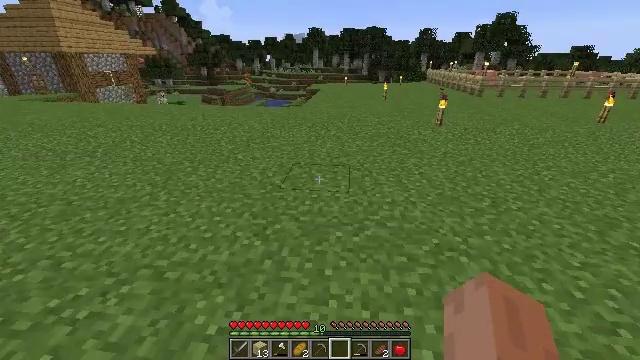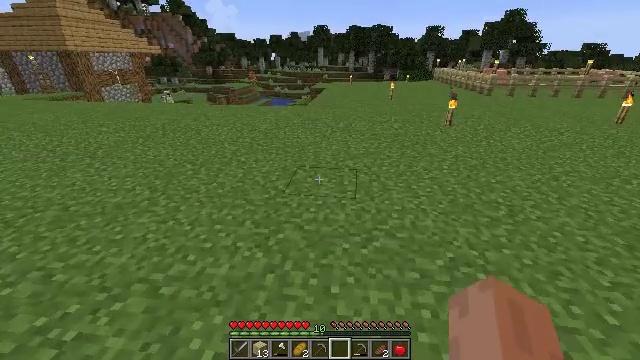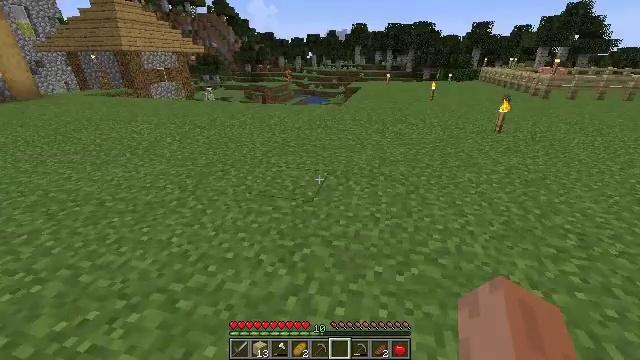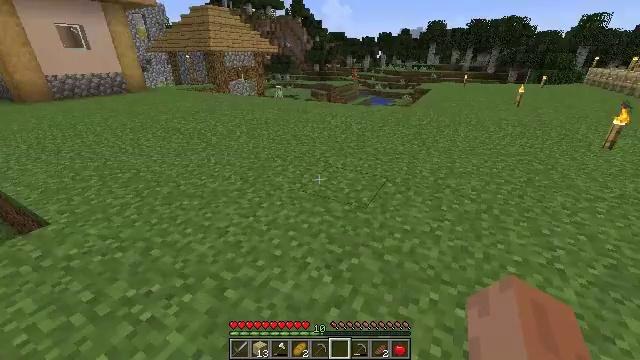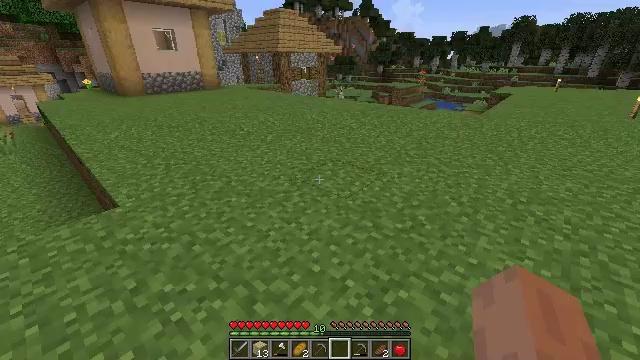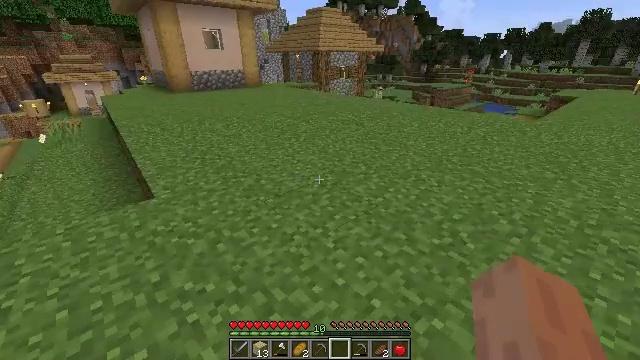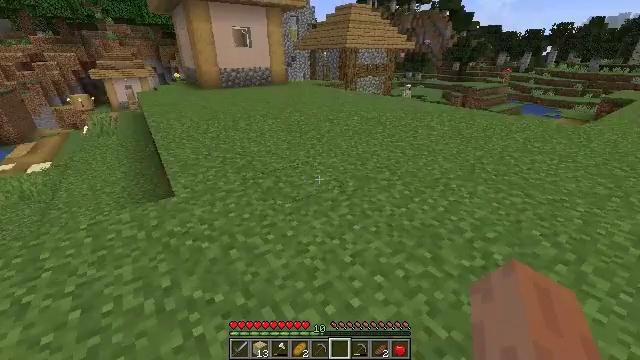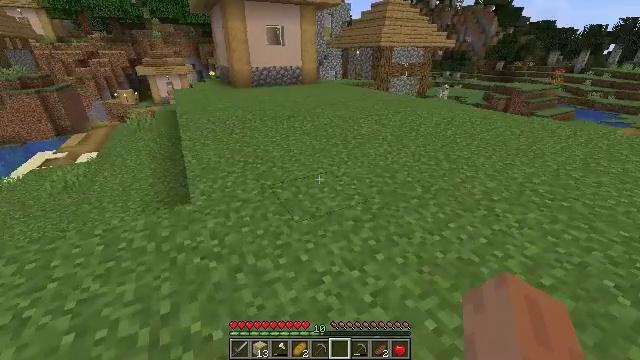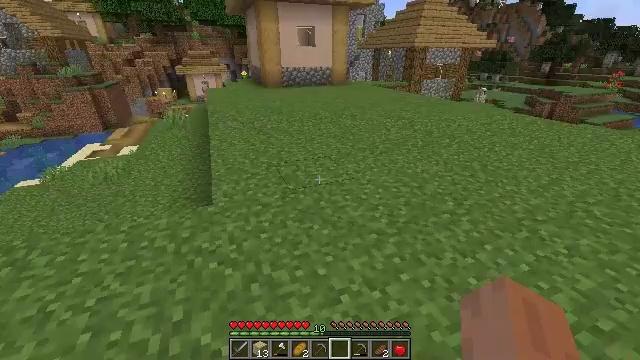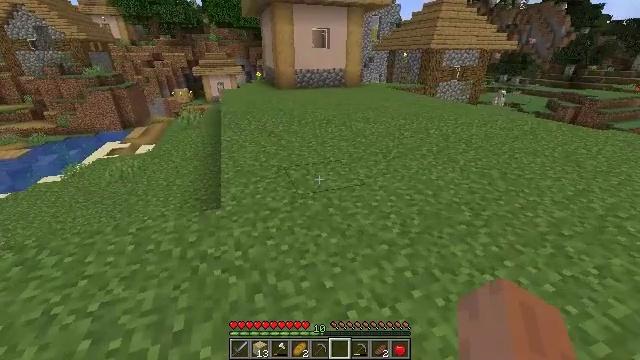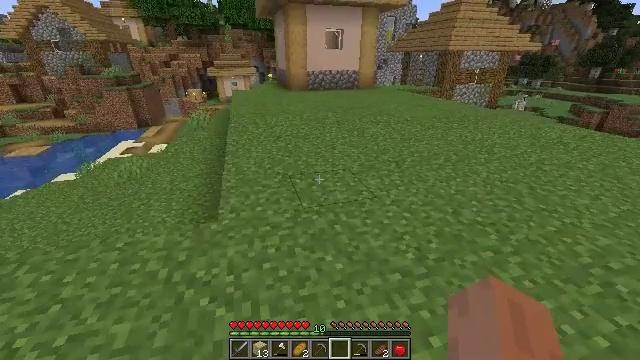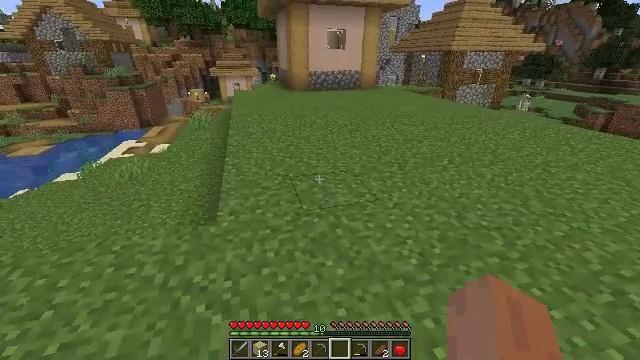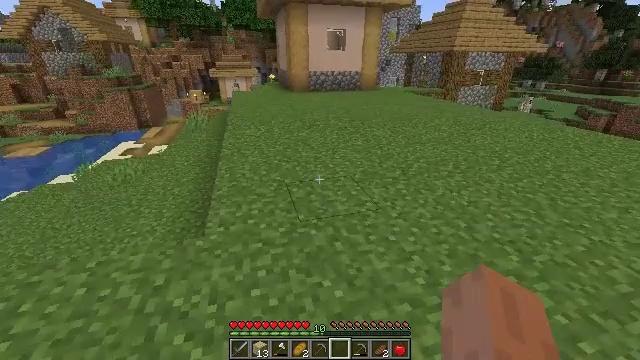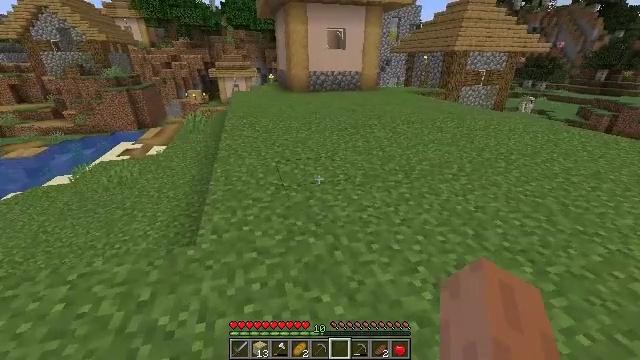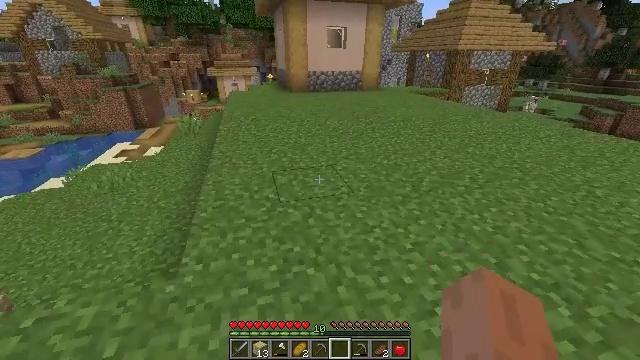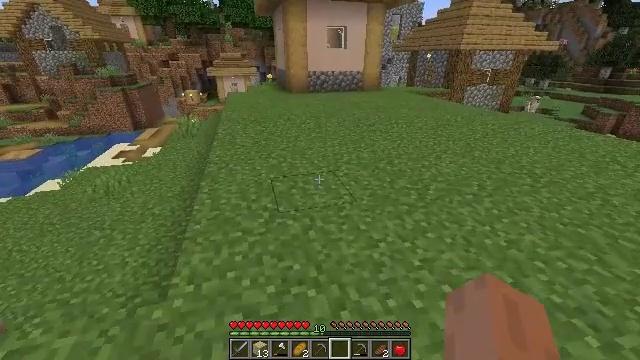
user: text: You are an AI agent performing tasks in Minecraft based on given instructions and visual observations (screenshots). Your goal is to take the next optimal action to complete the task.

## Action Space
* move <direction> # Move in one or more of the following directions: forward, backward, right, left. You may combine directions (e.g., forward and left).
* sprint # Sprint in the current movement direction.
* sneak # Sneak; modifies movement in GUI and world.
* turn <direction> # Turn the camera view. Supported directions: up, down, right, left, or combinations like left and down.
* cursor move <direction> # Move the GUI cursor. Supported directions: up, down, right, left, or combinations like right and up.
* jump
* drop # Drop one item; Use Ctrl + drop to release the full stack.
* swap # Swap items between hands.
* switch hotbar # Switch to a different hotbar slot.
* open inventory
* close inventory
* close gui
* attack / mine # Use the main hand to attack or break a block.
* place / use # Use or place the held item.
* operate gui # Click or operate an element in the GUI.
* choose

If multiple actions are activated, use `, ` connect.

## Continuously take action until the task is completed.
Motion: motion action
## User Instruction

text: Get shears by crafting with iron ingots.
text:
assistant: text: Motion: move forward, turn left
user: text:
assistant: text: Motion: move forward, turn left
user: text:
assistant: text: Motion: move forward, turn left
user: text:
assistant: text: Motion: move forward, turn left
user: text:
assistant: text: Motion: move forward, turn left
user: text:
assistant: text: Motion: move forward, turn left
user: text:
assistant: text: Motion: move forward, turn left
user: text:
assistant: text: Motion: move forward, turn left
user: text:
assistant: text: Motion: move forward, turn left
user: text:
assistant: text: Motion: move forward, turn left
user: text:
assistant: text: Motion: move forward
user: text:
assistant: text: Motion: move forward
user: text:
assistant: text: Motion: move forward
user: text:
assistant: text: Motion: move forward
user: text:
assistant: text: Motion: move forward
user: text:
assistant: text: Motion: move forward
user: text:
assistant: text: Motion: move forward
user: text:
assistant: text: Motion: move forward
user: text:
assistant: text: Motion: move forward
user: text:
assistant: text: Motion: move forward
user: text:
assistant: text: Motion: move forward
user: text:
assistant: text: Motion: move forward
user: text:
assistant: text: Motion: move forward
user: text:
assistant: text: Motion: move forward
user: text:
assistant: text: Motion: move forward, turn left and down
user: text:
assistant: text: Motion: move forward, turn left and down
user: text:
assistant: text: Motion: move forward, turn left and down
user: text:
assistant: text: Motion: move forward, turn left and down
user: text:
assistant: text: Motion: move forward, turn left
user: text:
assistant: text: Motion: no_op